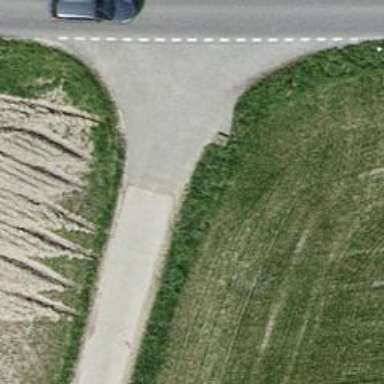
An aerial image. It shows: Well-maintained track road of grade 1.